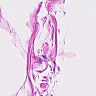
Metastatic tissue present: no